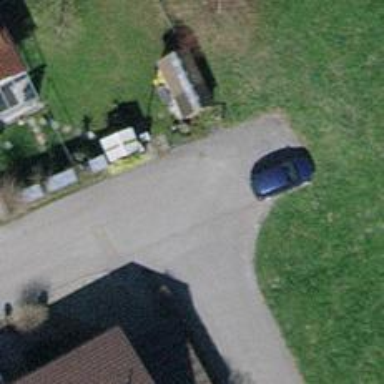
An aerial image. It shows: Turning circle on the road.